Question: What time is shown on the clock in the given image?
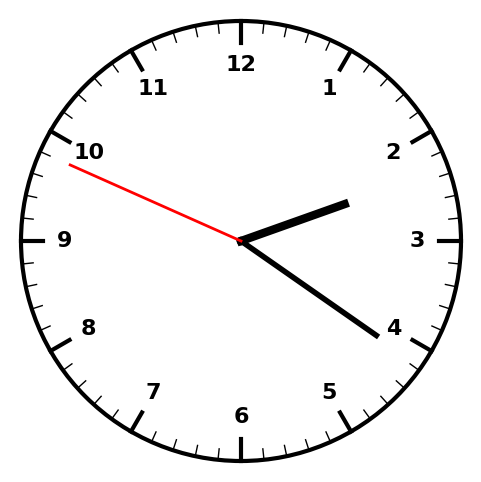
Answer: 02:20:49